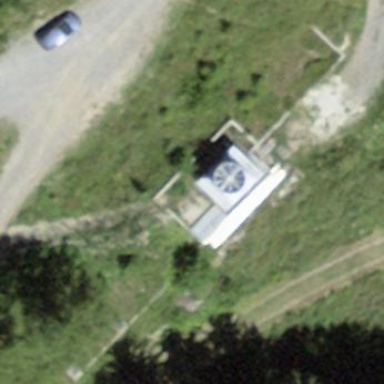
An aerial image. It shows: Pumping station.